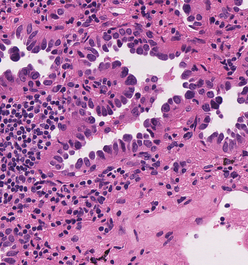
Tumor epithelial tissue: yes
Tumor-associated stroma tissue: yes
Normal tissue: no